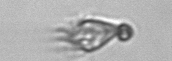
Label: Paratontonia_gracillima